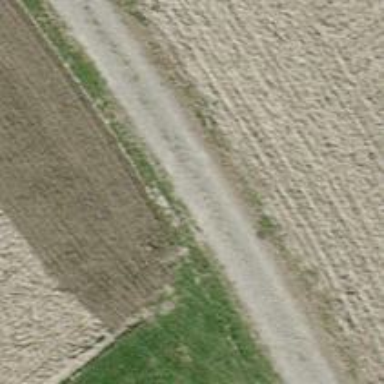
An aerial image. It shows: Gravel track.